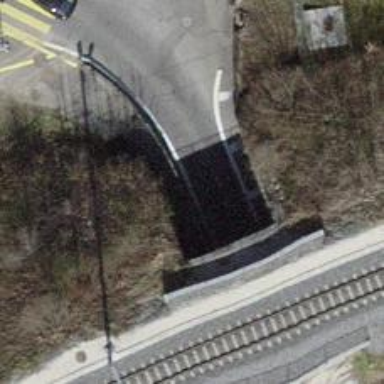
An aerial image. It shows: Guard rail.